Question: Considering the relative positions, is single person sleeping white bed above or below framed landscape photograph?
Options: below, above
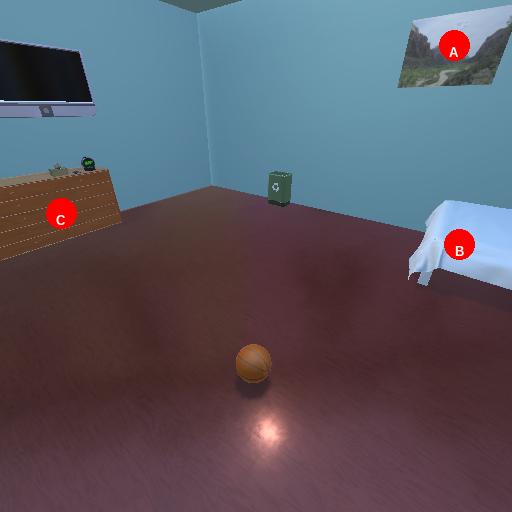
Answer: below